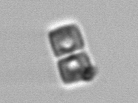
Label: Bacillariophyceae_morphotype1